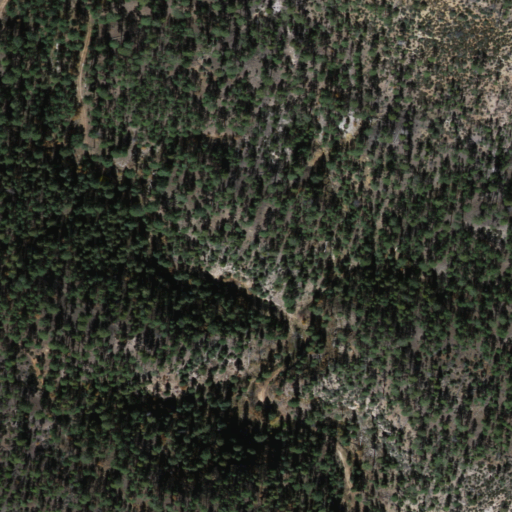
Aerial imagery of valley in Arizona named Steer Spring Canyon containing evergreen forest and shrub